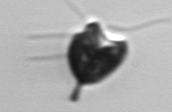
Label: Pyramimonas_longicauda